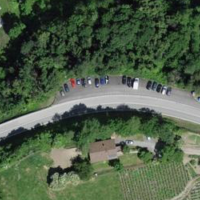
EUNIS habitat code: 40
Species observed at this site:
Chelidonium majus